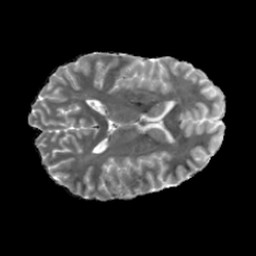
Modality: MD
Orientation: axial
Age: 24
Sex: female
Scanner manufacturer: siemens
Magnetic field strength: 6.98 T
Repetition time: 7.776 s
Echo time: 0.076 s